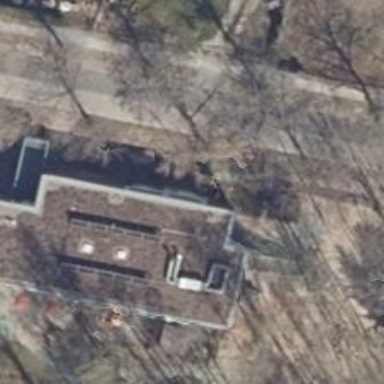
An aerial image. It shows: Kindergarten building.